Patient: sex M, age 81
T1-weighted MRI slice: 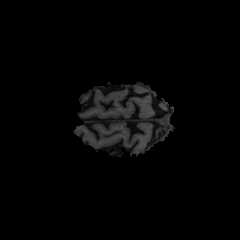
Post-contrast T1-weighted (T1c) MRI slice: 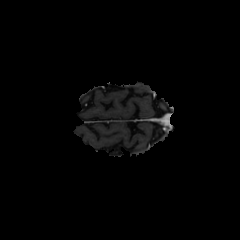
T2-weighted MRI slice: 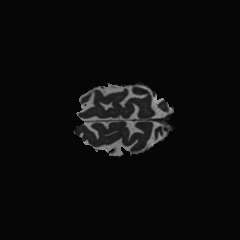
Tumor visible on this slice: no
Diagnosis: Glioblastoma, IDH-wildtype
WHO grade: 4